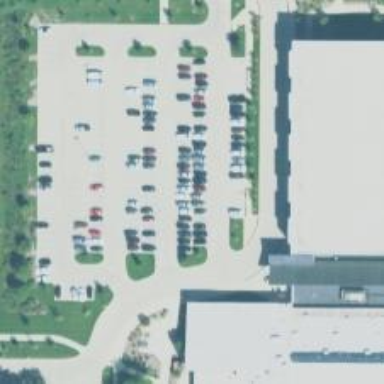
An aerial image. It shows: Parking area with surface.